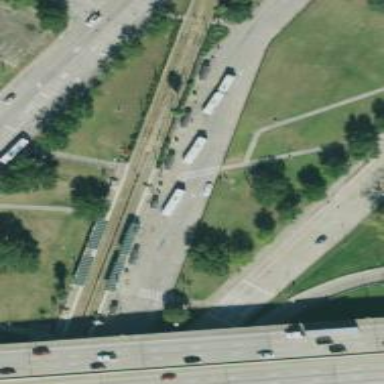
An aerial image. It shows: Railway crossing.